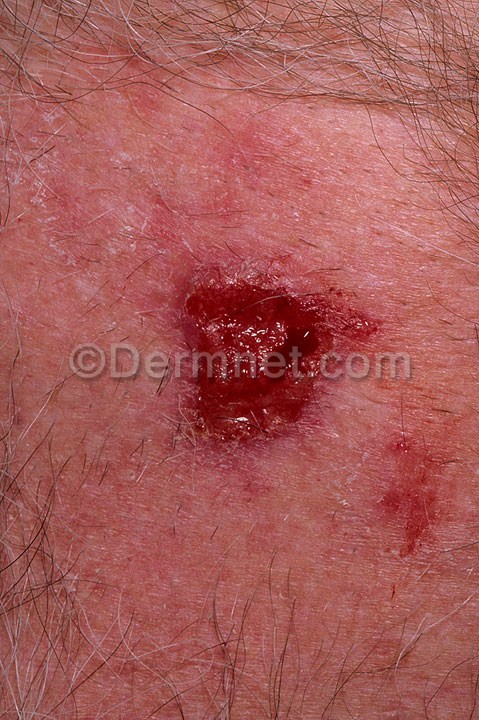
Disease: Actinic Keratosis Basal Cell Carcinoma and other Malignant Lesions